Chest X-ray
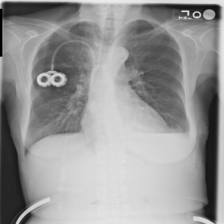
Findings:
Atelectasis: positive
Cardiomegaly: negative
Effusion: positive
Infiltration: negative
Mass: negative
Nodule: negative
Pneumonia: negative
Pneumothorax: negative
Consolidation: negative
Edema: negative
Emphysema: negative
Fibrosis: negative
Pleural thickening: negative
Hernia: negative